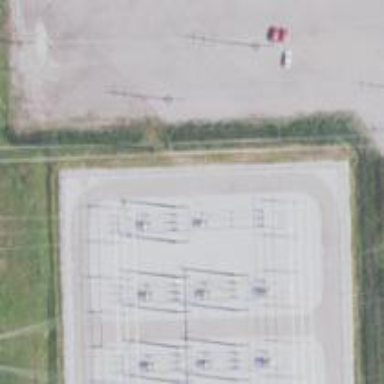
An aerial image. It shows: Switch for power supply.